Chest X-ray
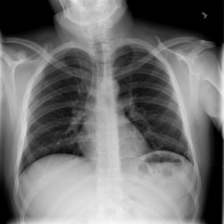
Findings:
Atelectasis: negative
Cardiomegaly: negative
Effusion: negative
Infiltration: positive
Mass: negative
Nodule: negative
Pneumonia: negative
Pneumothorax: negative
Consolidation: negative
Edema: negative
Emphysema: negative
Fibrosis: negative
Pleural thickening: negative
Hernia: negative